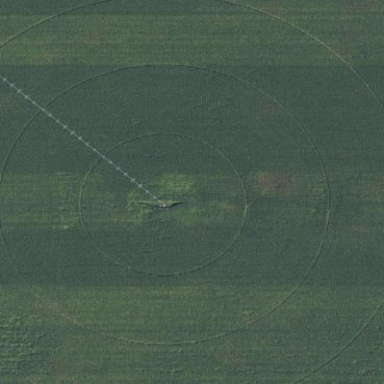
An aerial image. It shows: Farmland with pivot irrigation system.